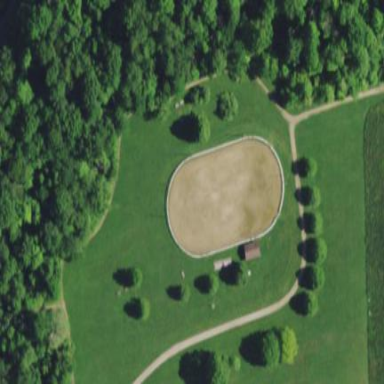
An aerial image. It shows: Equestrian pitch for leisure land use.